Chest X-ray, PA view. Patient: 68 years old, sex F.
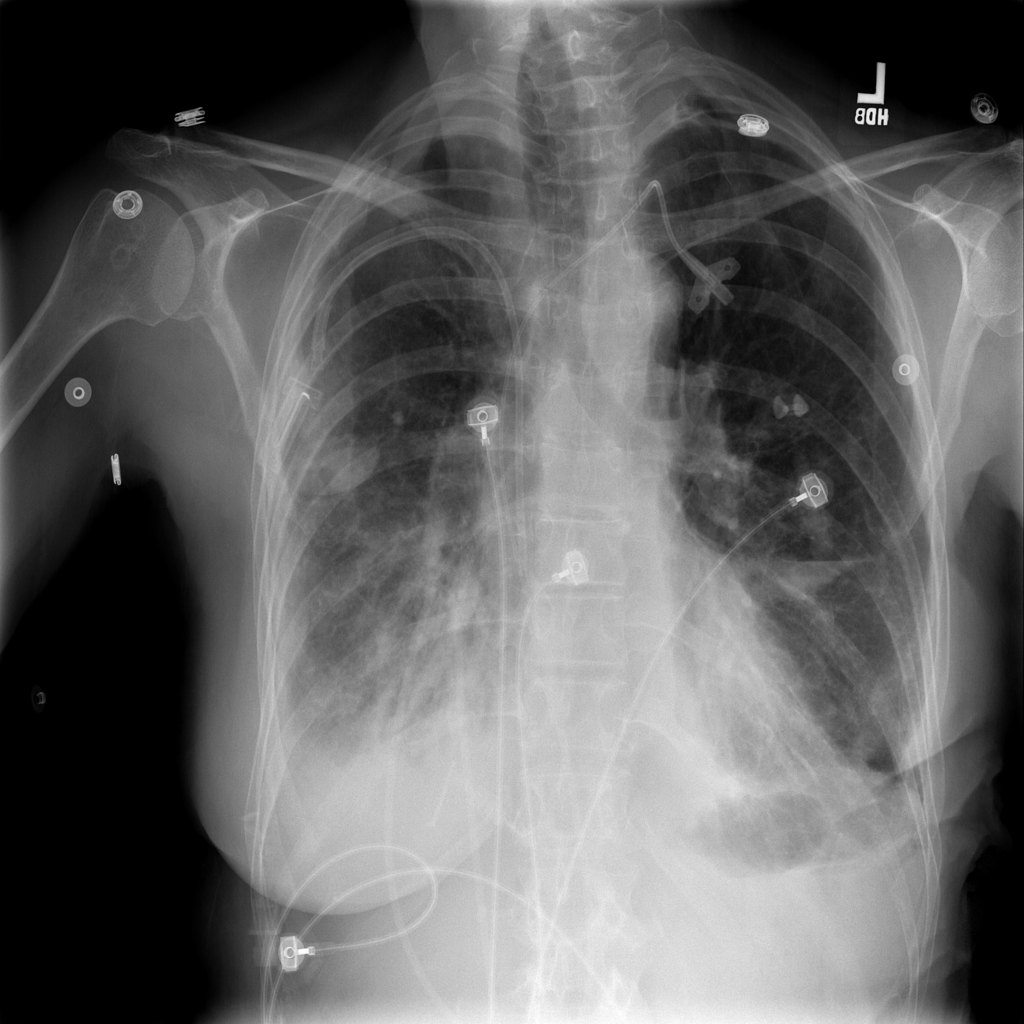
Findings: Atelectasis, Effusion, Infiltration